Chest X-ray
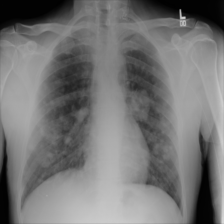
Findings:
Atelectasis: negative
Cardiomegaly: negative
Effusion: negative
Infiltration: negative
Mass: positive
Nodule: negative
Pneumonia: negative
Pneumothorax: negative
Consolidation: negative
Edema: negative
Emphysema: negative
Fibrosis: negative
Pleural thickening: negative
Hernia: negative